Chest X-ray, PA view. Patient: 56 years old, sex F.
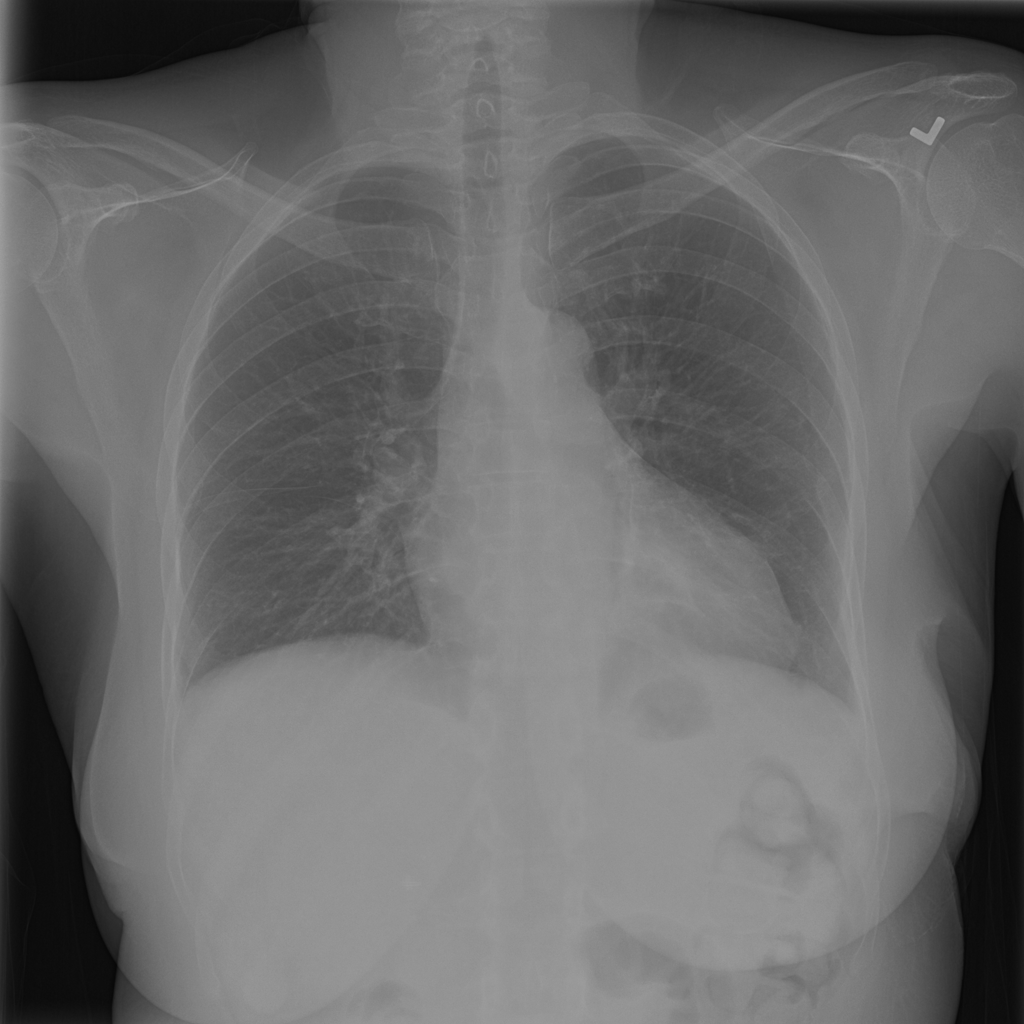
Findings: No Finding